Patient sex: M
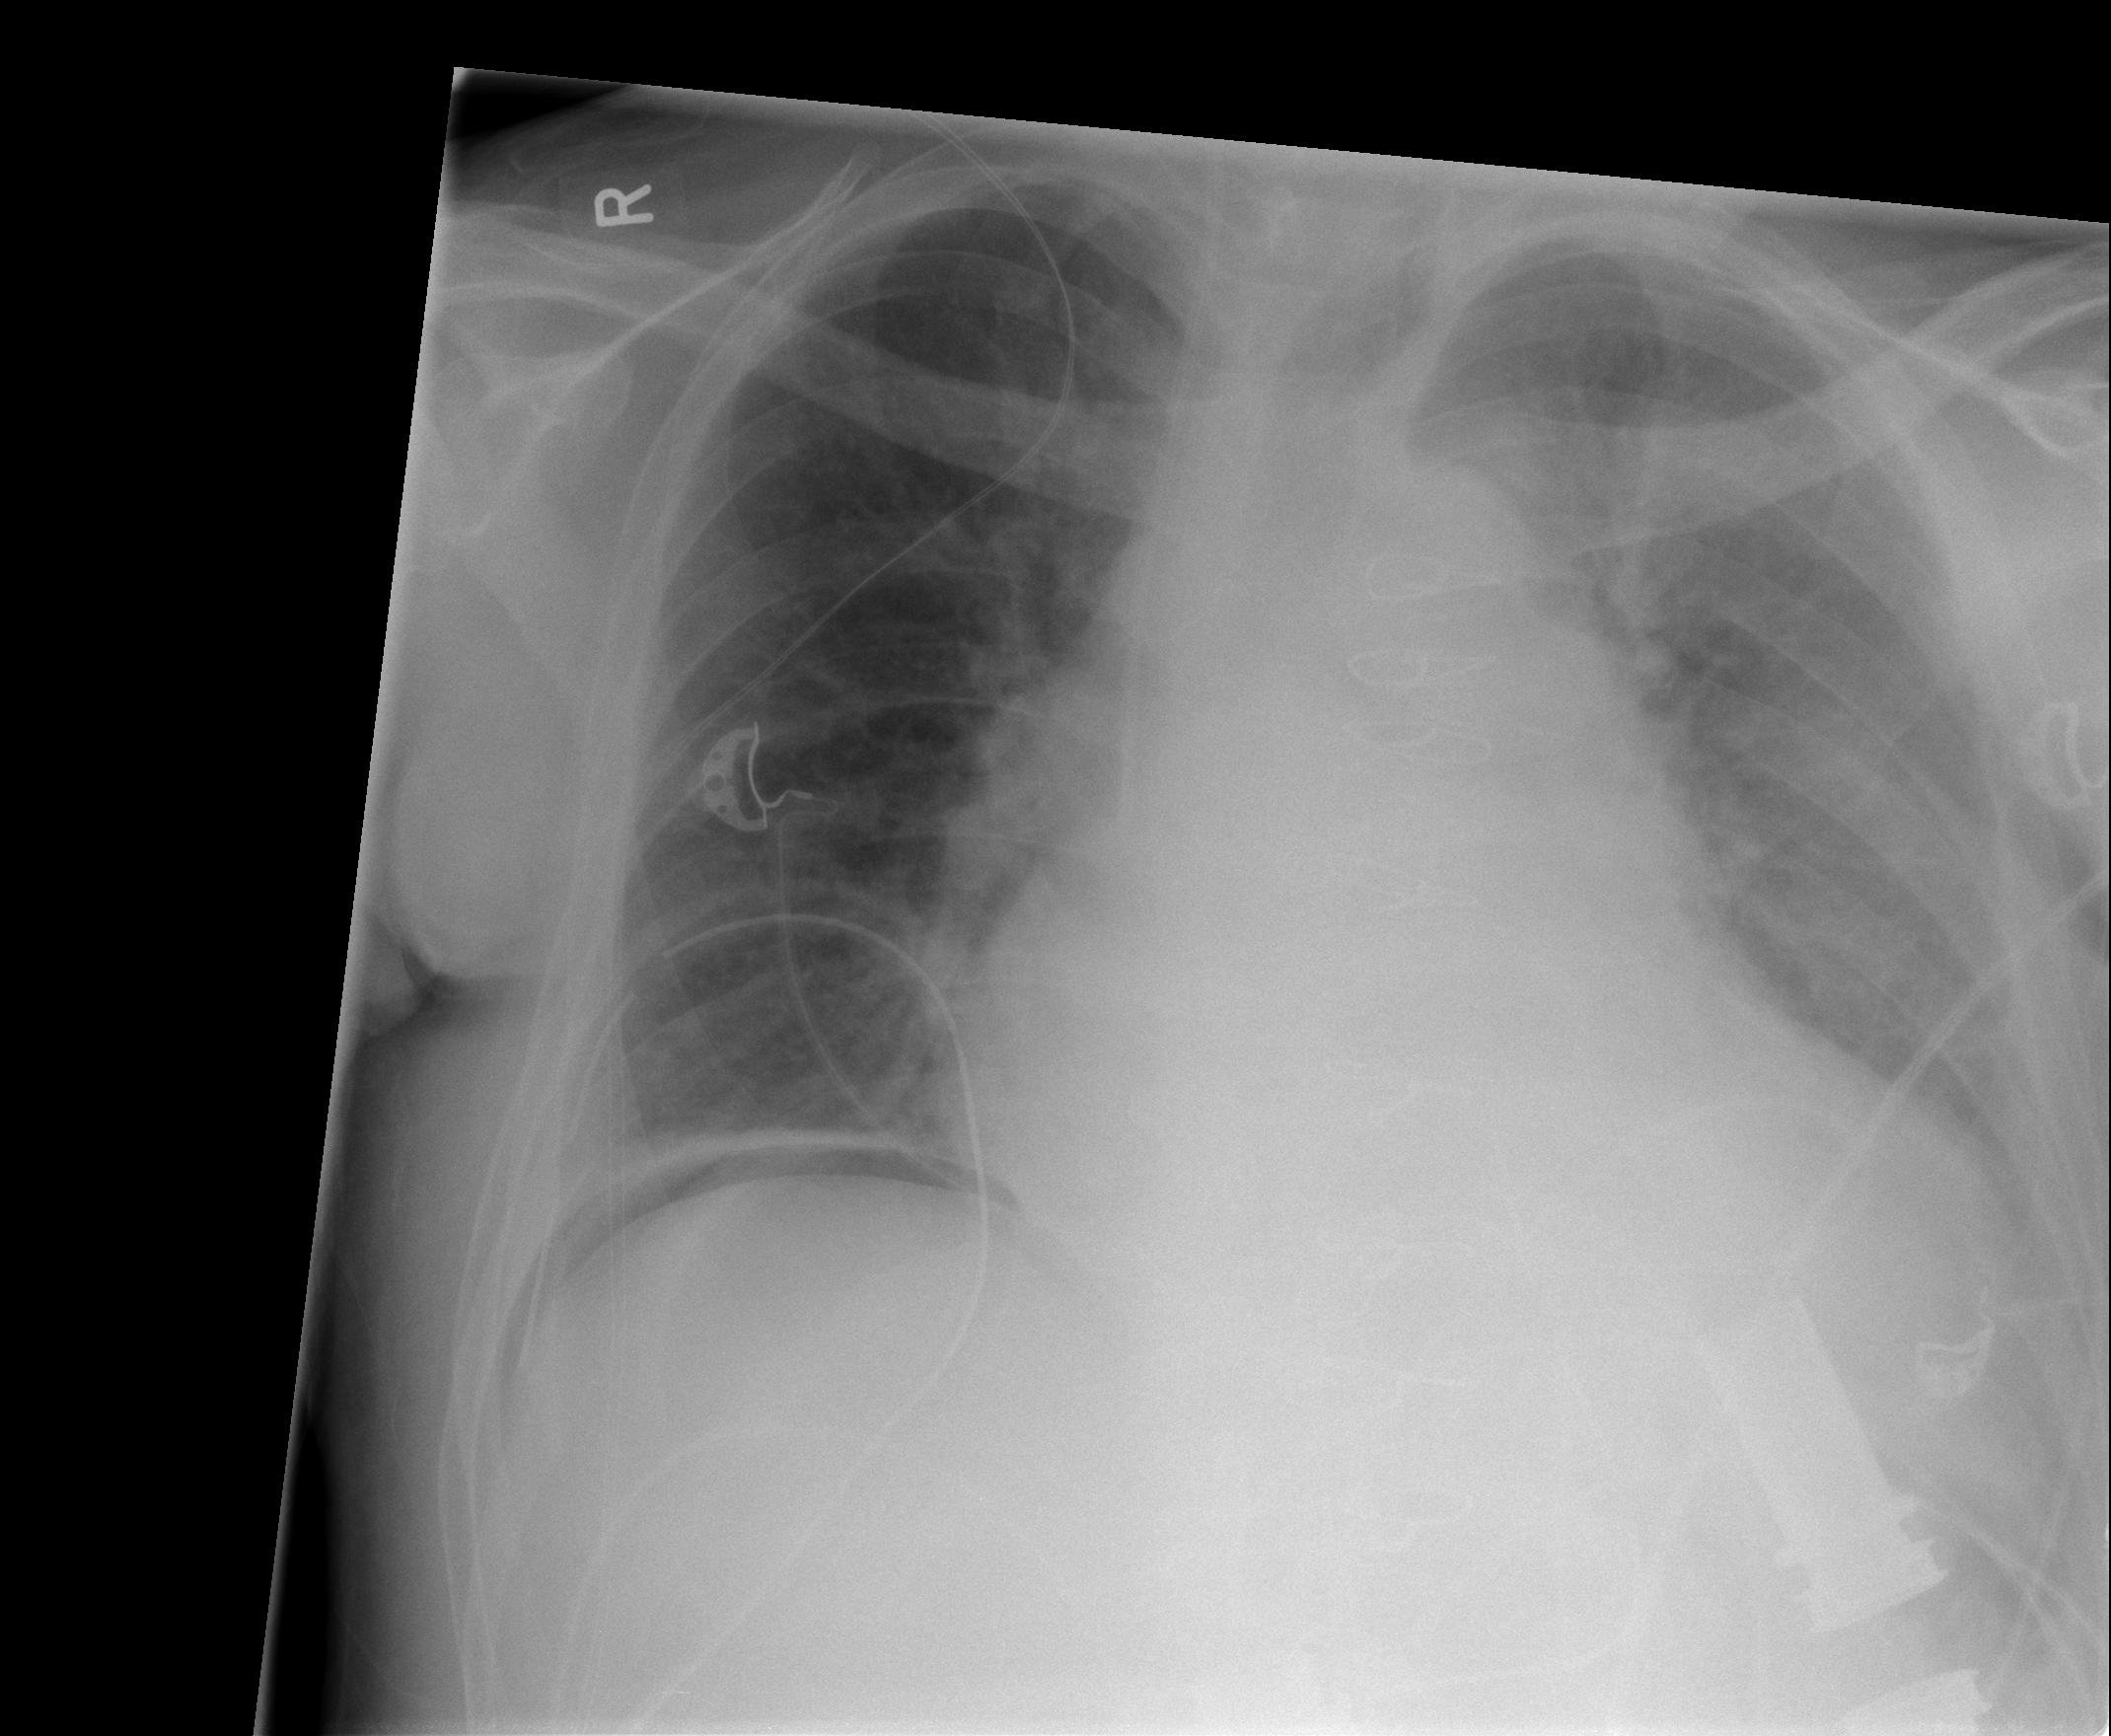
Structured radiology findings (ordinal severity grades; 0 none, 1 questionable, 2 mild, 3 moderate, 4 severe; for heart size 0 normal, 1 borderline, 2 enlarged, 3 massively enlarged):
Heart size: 2
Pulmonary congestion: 2
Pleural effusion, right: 1
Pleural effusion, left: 2
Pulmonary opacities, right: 0
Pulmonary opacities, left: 0
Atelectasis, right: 1
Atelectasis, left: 2